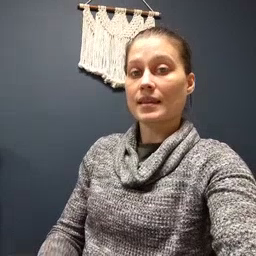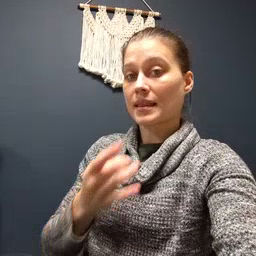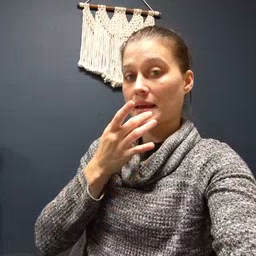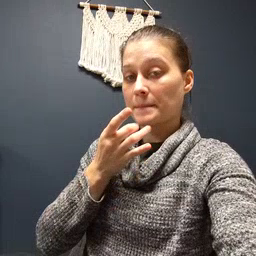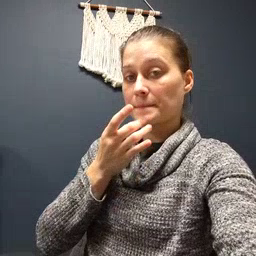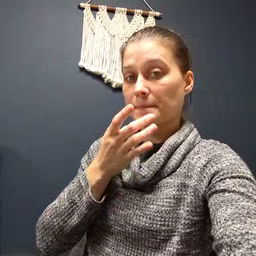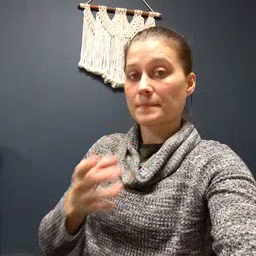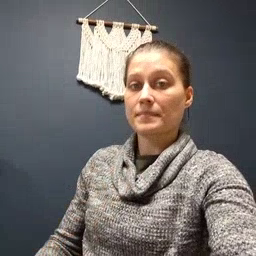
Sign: lamp